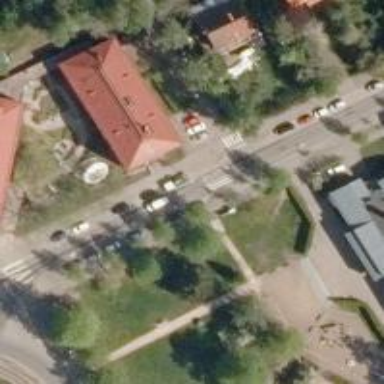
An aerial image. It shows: Marked road crossing.